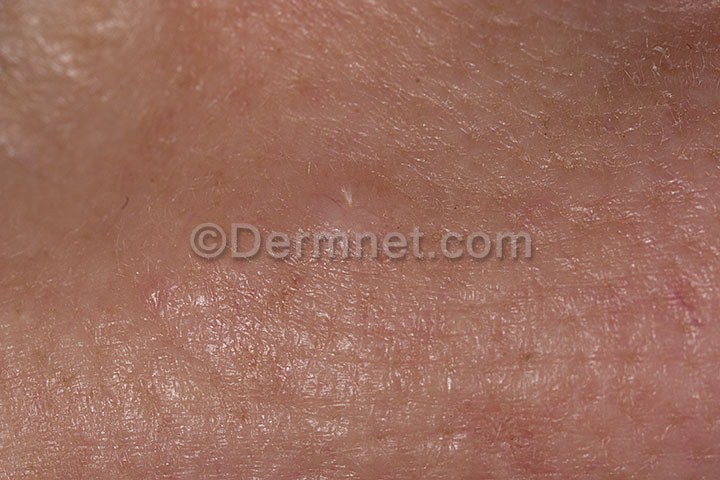
Disease: Seborrheic Keratoses and other Benign Tumors